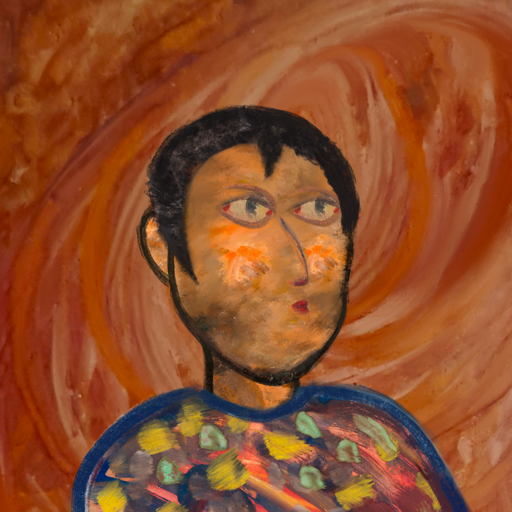
Background: Pious_Lady, Head And Neck Side: Gypsy_Queen, Face Side: GypsyMother, Bust: Mother_And_Son_Mother, Hair Side: Roy_Bahadur, Head Accessory: Blank, Second Necklace: Blank, Necklace: Blank, Baby: Blank